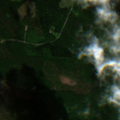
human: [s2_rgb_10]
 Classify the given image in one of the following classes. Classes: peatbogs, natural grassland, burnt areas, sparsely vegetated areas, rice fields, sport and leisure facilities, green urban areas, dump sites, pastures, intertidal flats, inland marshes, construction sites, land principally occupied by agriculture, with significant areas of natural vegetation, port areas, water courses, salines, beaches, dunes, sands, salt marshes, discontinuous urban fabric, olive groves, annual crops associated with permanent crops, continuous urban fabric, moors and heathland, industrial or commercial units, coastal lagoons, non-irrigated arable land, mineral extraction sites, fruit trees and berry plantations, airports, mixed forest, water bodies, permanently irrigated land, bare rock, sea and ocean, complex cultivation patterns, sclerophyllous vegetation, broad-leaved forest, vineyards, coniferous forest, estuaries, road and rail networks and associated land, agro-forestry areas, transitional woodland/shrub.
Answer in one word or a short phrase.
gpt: coniferous forest, mixed forest, transitional woodland/shrub